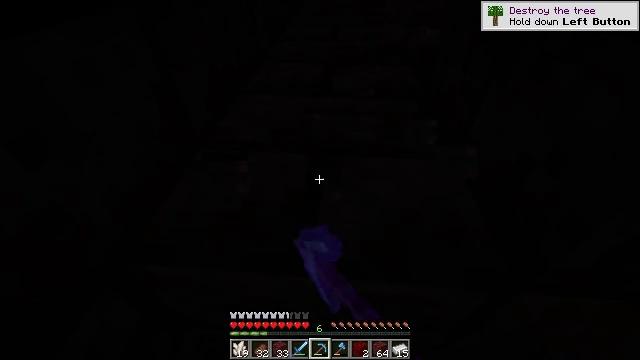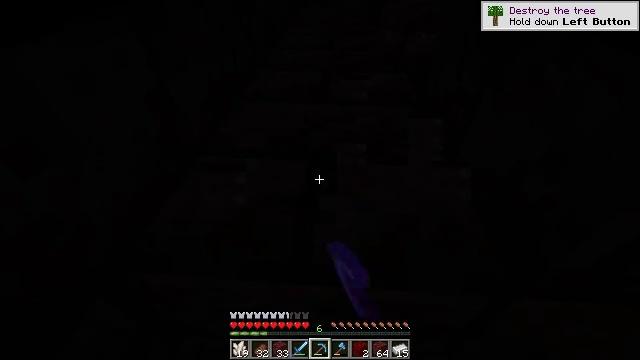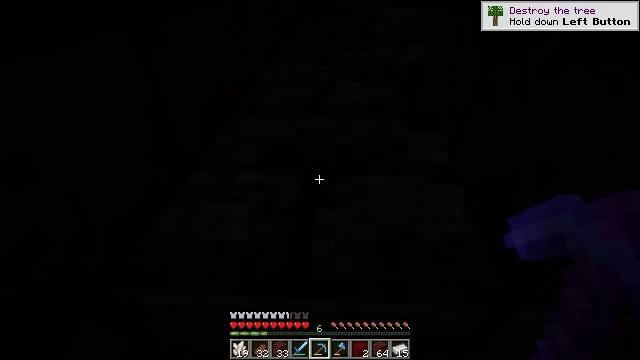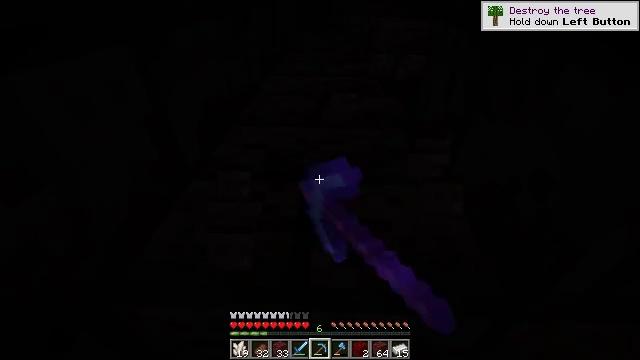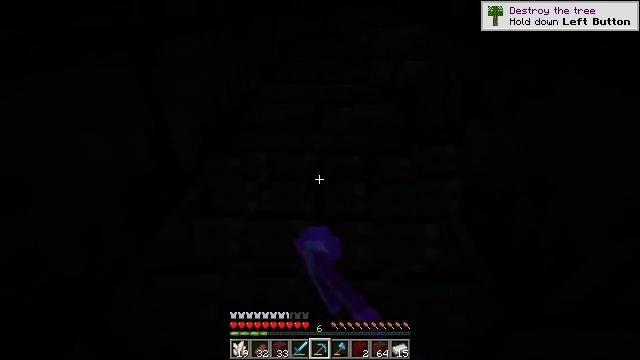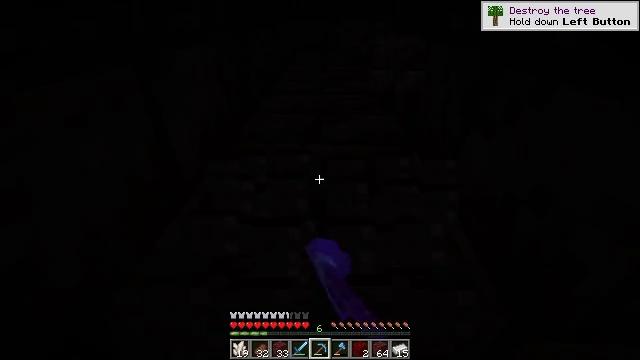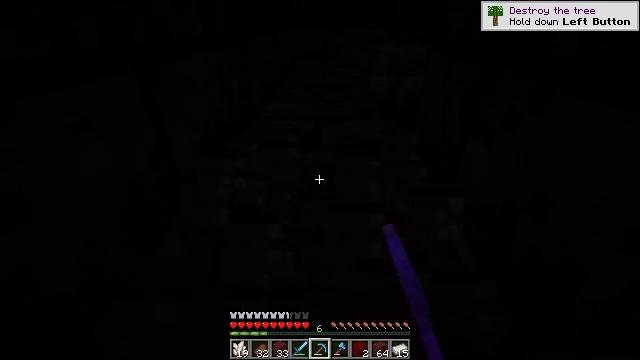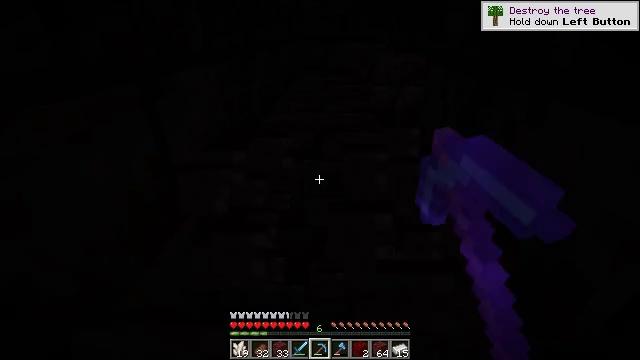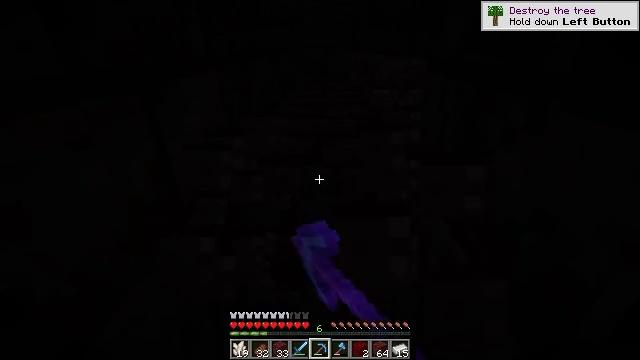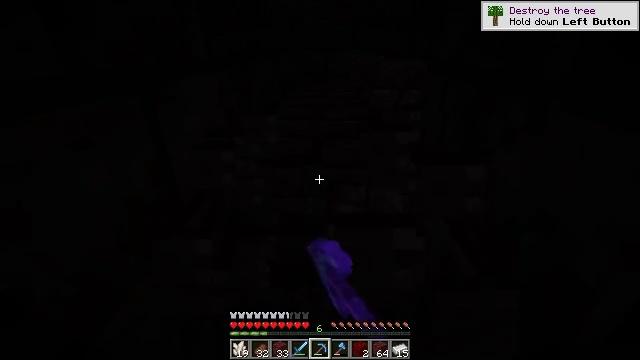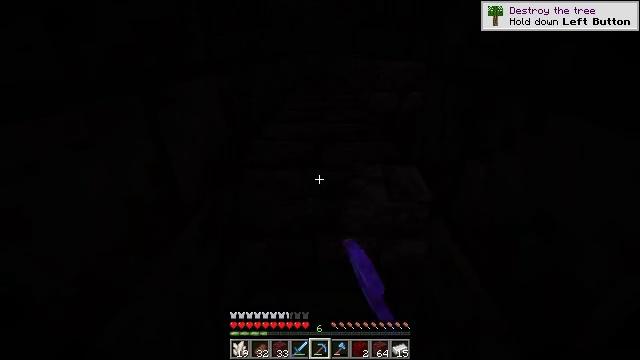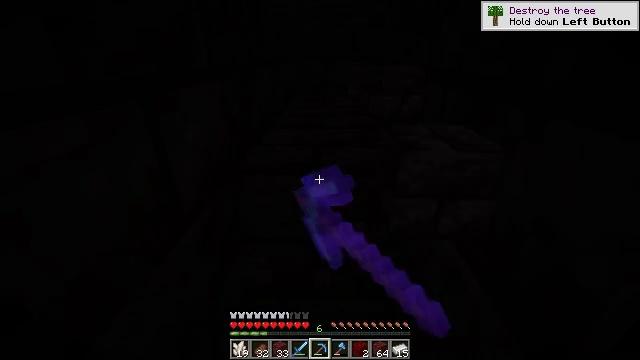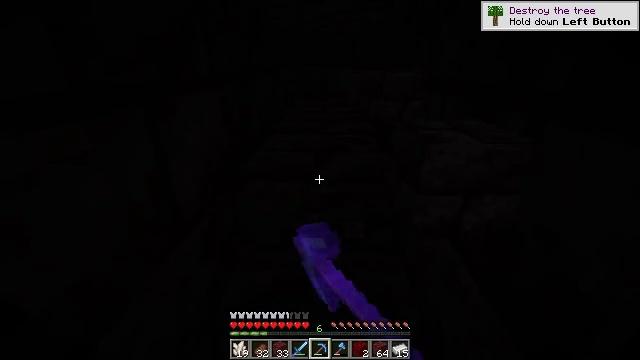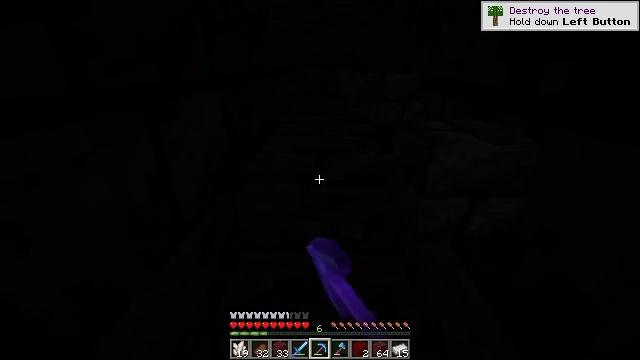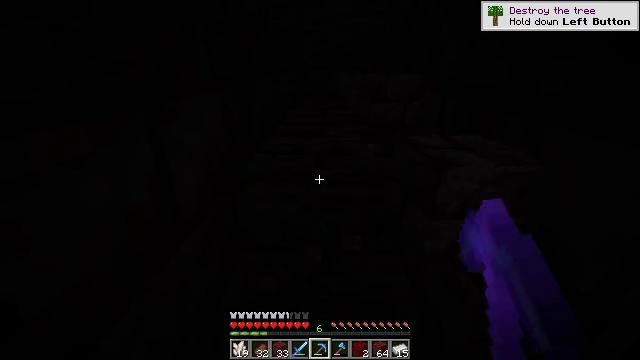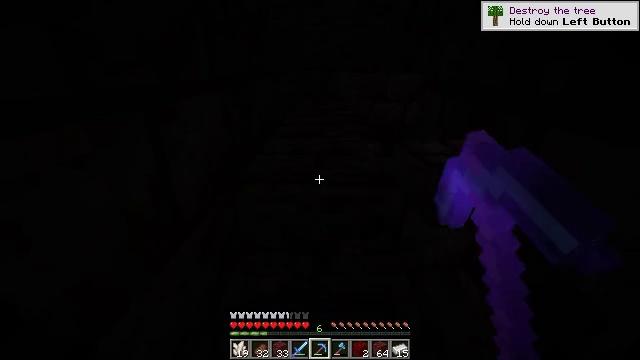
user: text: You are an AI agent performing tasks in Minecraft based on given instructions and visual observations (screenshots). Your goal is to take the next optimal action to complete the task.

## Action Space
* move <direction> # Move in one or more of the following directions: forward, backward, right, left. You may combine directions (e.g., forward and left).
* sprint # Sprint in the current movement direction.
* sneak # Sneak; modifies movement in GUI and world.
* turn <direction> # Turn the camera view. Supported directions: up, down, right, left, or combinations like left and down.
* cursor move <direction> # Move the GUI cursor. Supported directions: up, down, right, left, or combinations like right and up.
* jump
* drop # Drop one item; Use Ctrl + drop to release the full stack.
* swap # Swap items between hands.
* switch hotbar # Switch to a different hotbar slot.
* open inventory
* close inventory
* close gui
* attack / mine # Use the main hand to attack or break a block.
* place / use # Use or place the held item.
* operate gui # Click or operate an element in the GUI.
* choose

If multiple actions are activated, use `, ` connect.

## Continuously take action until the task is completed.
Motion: motion action
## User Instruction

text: Break the polished blackstone bricks for materials.
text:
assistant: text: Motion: turn up, attack / mine
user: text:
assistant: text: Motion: turn right and up, attack / mine
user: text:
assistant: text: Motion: turn up, attack / mine
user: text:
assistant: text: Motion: turn up, attack / mine
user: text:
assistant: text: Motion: turn up, attack / mine
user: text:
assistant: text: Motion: turn up, attack / mine
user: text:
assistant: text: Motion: turn up, attack / mine
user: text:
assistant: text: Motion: turn up, attack / mine
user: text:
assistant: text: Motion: attack / mine
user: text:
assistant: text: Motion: attack / mine
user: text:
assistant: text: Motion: turn up, attack / mine
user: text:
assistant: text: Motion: turn up, attack / mine
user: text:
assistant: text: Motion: attack / mine
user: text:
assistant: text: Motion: attack / mine
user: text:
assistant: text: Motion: attack / mine
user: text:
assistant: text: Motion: attack / mine
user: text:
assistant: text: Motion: attack / mine
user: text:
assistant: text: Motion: attack / mine
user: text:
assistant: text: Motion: turn up, attack / mine
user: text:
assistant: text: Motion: turn up, attack / mine
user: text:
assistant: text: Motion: turn up, attack / mine
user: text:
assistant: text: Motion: turn up, attack / mine
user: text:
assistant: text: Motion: turn up, attack / mine
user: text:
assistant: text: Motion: attack / mine
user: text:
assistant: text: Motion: attack / mine
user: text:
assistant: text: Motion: attack / mine
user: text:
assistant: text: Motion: attack / mine
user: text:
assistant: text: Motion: attack / mine
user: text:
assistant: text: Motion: attack / mine
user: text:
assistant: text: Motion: attack / mine